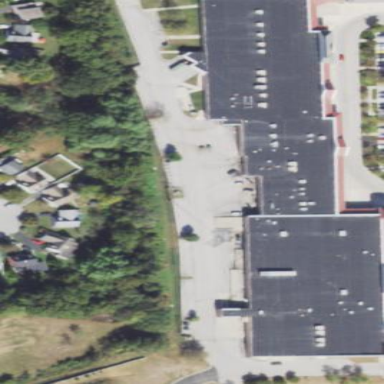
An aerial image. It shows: Retail building.